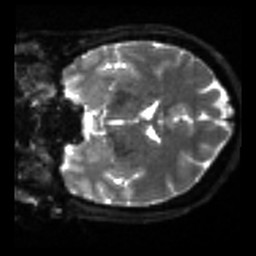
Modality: sbref
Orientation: coronal
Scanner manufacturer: siemens
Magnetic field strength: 3 T
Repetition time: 4 s
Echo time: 0.0594 s